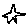
Label: star